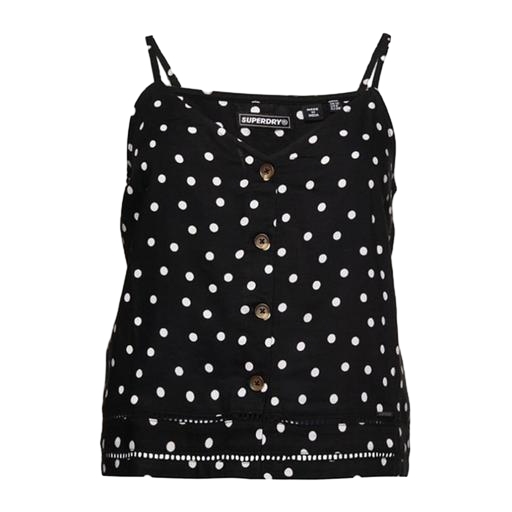
black polka-dot shirt, black sleeveless polka dot top, black polka dot top, white background